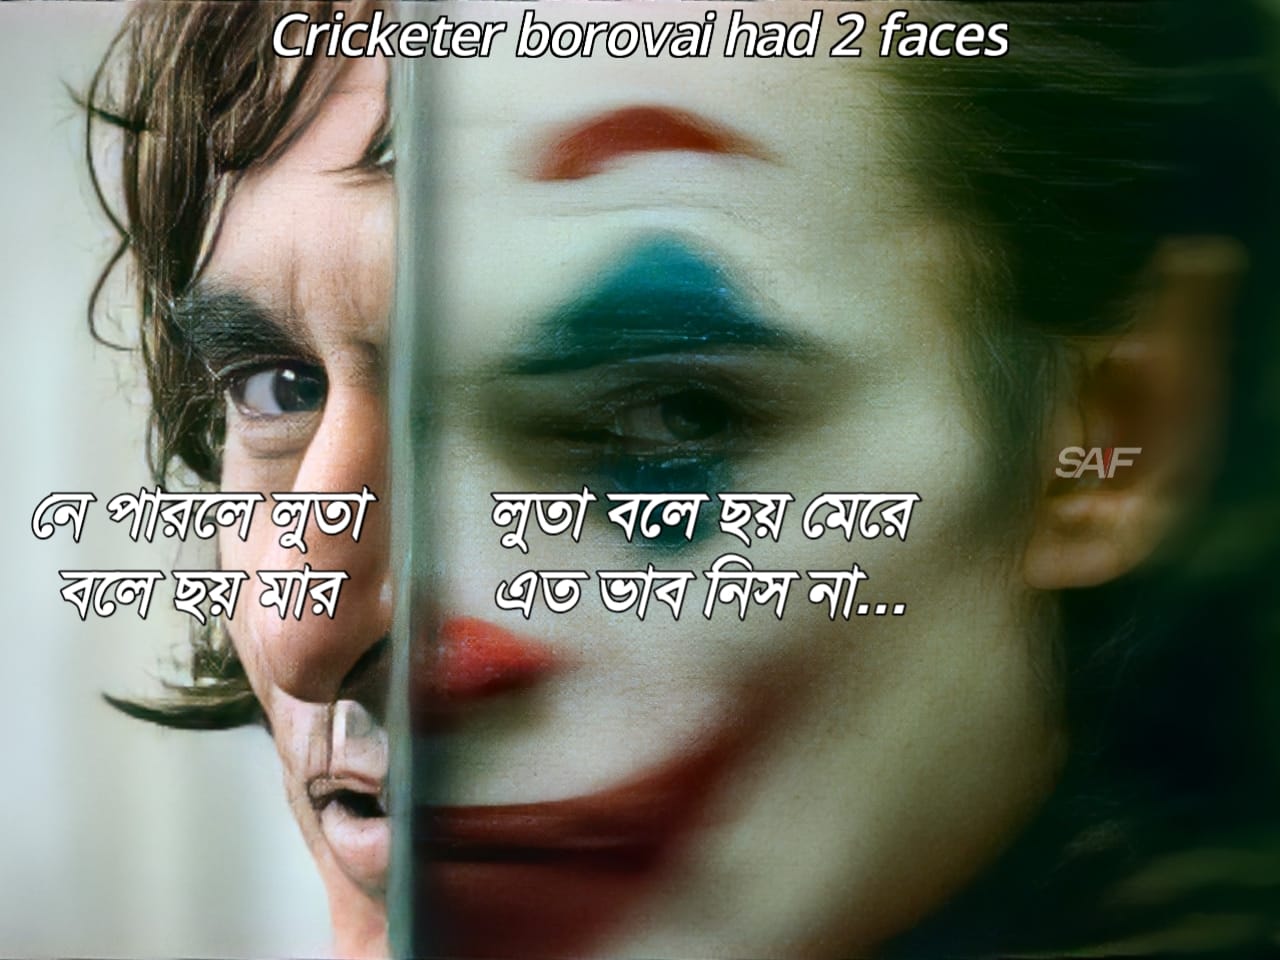
Caption: Cricketer borovai had 2 faces    নে পারলে লুতা বলে ছয় মার    লুতা বলে ছয় মেরে এত ভাব নিস না ...
Label: non-hate